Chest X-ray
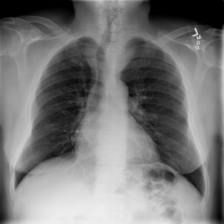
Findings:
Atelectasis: negative
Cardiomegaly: negative
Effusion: negative
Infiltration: negative
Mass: negative
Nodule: negative
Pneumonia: negative
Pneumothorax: negative
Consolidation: negative
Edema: negative
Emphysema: negative
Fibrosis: negative
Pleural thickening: negative
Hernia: negative